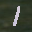
Label: 1